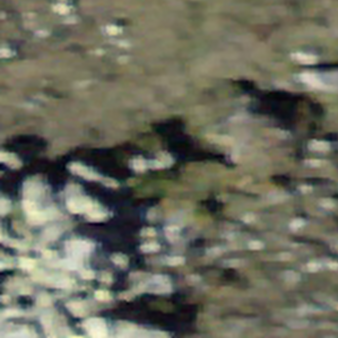
Label: other